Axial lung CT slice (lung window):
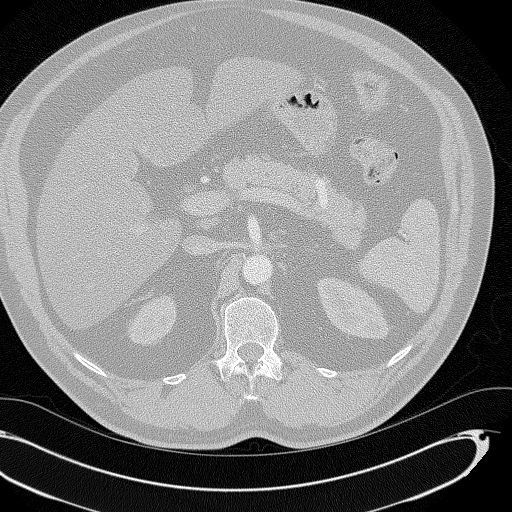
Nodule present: no